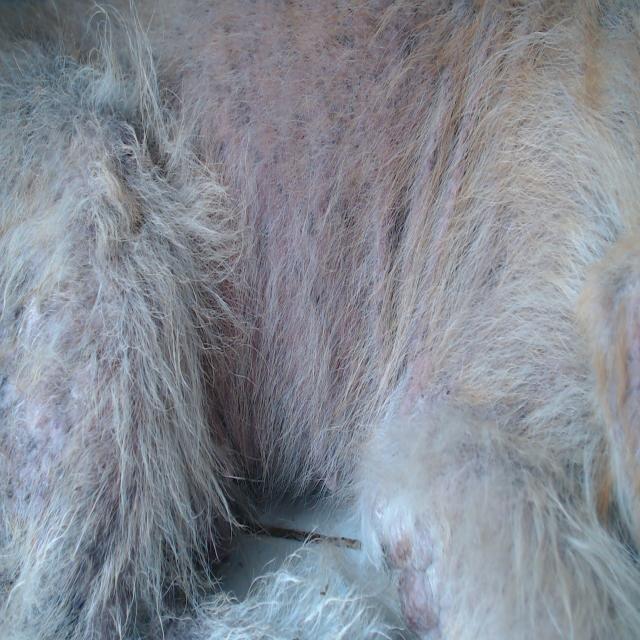
Canine demodicosis (Demodex mange) — caused by Demodex canis mites. Presents with alopecia, follicular papules, pustules, and comedones. Often localized on face and forelimbs.